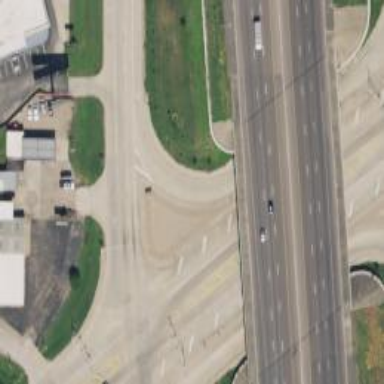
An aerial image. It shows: Secondary link road.